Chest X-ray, AP view. Patient: 49 years old, sex M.
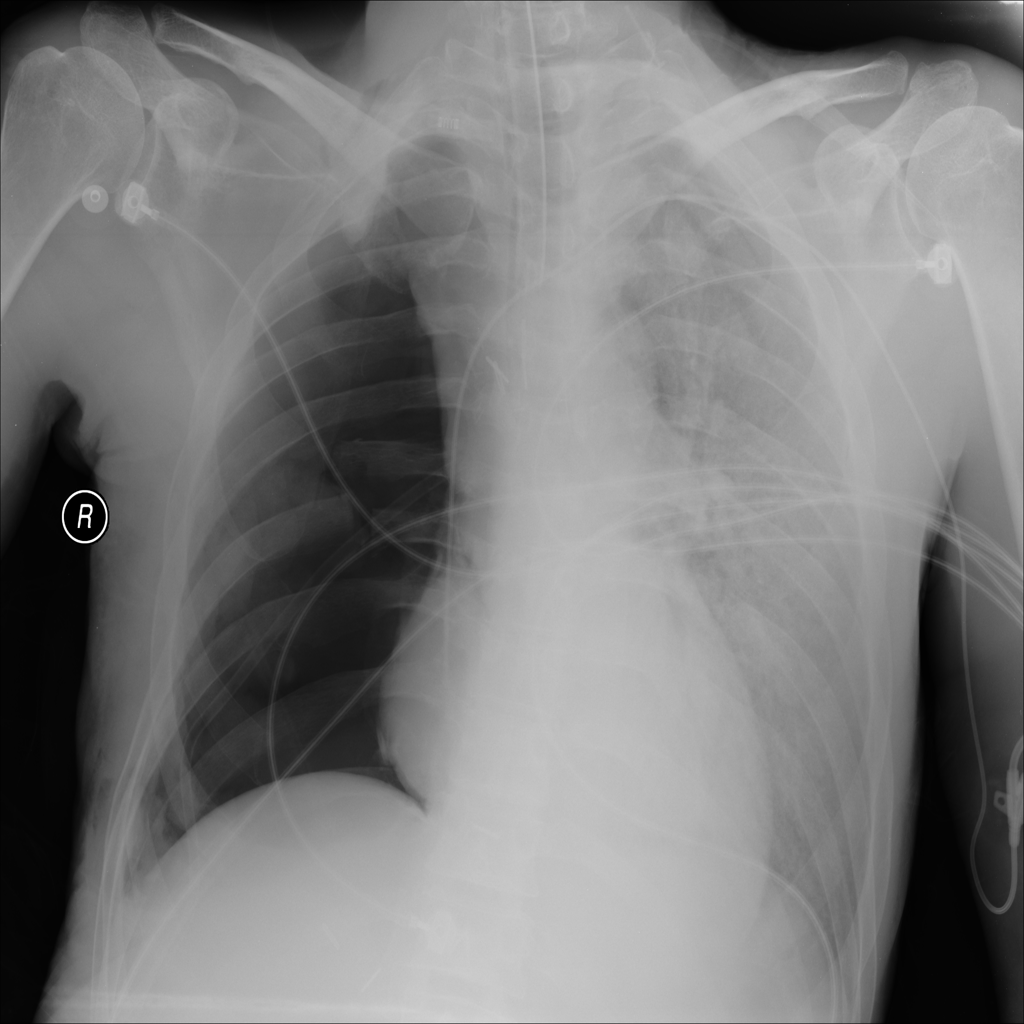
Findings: No Finding